Question: I have a bootstrap form and I would like to lineup the country label inline with the country select element, the code currently renders as follows:

My source is below:
'''
<fieldset>
<label class="control-label" for="firstName">Billing Contact</label>
<div class="controls controls-row">
<input id="firstName" class="span3" type="text" data-bind="value: firstName, valueUpdate: 'afterkeydown', attr: { placeholder: 'First Name' }" />
<input id="lastName" class="span3" type="text" data-bind="value: lastName, valueUpdate: 'afterkeydown', attr: { placeholder: 'Last Name' }" />
</div>
<div class="controls controls-row">
<input id="address1" class="span6" type="text" data-bind="value: address1, valueUpdate: 'afterkeydown', attr: { placeholder: 'Street Address' }" />
</div>
<div class="controls controls-row">
<input id="address2" class="span6" type="text" data-bind="value: address2, valueUpdate: 'afterkeydown', attr: { placeholder: 'Apt, Suite, Building (optional)' }" />
</div>
<div class="controls controls-row">
<input id="city" class="span4" type="text" data-bind="value: city, valueUpdate: 'afterkeydown', attr: { placeholder: 'City' }" />
<input id="PostalCode" class="span2" type="text" data-bind="value: postalCode, valueUpdate: 'afterkeydown', attr: { placeholder: 'Postal Code' }" />
</div>
<div class="controls controls-row">
<label class="control-label">Country</label>
<select id="country" class="span4" data-bind="options: countriesList, optionsText: 'name', optionsValue: 'code', value: selectedCountry, attr: { placeholder: 'Country' }" />
</div>
</fieldset>
'''
I have two questions please:
1. How can I render the country label inline
2. How can i render inline, but make the country select take up the remaining width (so the right of the box lines up with the other span6 elements)
<URL>
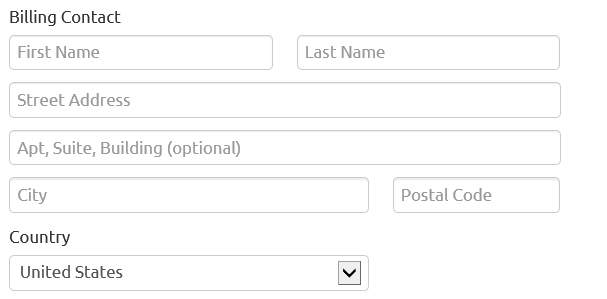
Answer: Modify the last 'controls-row':
'''
<div class="controls controls-row">
<label class="control-label">Country</label>
<select id="country" class="span4" />
</div>
'''
To the above, changing 'controls controls-row' to 'control-group form-inline' and add '<div class="controls"></div>' inside:
'''
<div class="control-group form-inline">
<div class="controls">
<label class="control-label">Country</label>
<select id="country" class="span4" />
</div>
</div>
'''